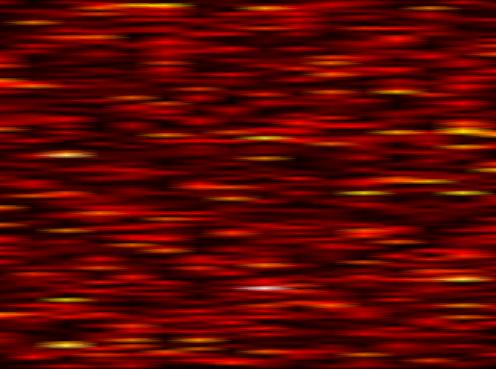
Label: FBMC